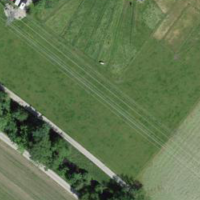
EUNIS habitat code: 52
Species observed at this site:
Prunus padus